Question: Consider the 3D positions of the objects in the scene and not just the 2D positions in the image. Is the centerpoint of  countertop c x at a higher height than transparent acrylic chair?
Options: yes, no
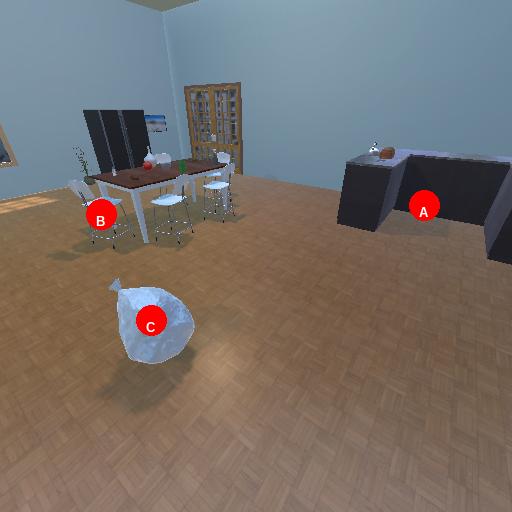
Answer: yes